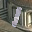
Label: 1